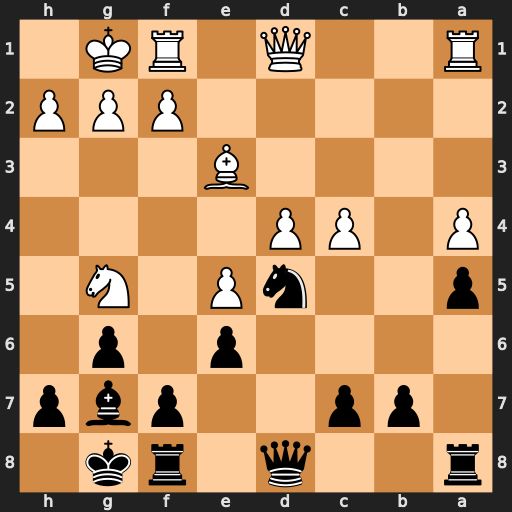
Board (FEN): r2q1rk1/1pp2pbp/4p1p1/p2nP1N1/P1PP4/4B3/5PPP/R2Q1RK1
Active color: b
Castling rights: -
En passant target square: -
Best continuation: Nxe3 fxe3 Qxg5